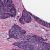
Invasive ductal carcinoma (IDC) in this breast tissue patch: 0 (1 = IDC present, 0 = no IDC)